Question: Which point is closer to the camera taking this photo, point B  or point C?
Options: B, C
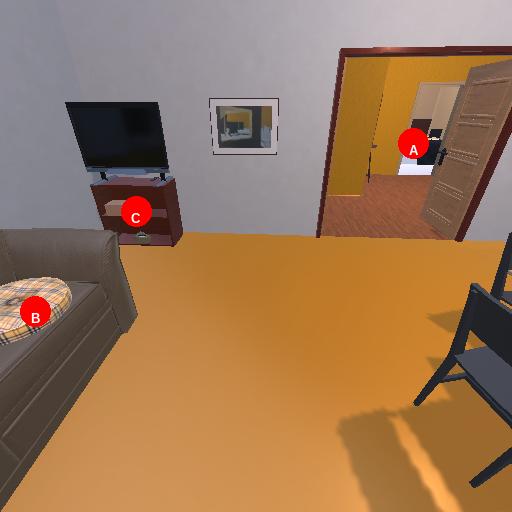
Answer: B